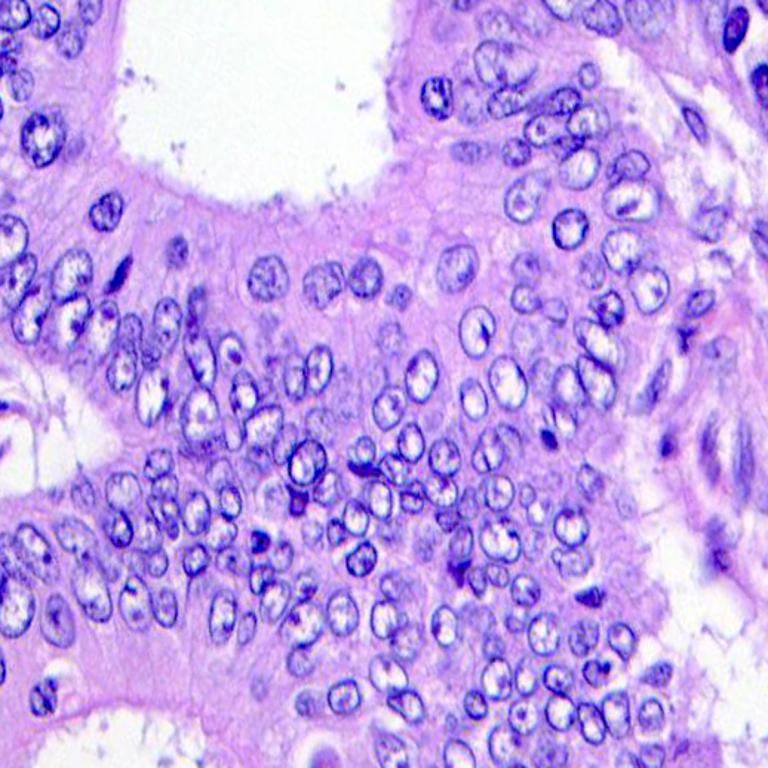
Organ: colon
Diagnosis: adenocarcinomas